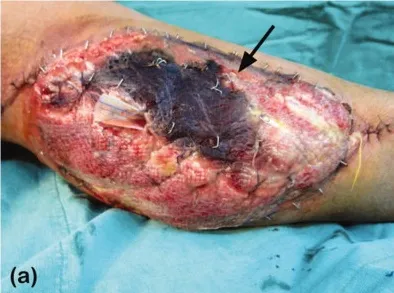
Necrosis of the medial head of gastrocnemius on the left leg, indicated by the black arrow: loss of the skin graft over the area of muscle necrosis.
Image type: medical_photograph (other_medical_photograph)